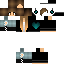
A female human skin with dark skin, wearing brown long hair dressed in a blue hoodie and black pants, featuring a closed mouth.